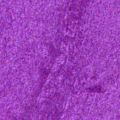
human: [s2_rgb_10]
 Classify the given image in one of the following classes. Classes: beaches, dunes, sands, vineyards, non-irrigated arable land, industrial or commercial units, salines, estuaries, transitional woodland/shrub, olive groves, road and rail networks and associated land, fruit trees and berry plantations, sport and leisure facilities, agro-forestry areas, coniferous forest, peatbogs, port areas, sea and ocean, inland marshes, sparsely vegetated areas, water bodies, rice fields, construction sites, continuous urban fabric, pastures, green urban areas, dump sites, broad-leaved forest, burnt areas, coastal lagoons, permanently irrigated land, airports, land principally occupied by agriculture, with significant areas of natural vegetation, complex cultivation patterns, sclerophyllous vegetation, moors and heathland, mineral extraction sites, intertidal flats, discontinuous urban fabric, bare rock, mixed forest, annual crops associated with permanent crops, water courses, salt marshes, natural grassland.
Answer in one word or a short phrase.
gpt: sea and ocean